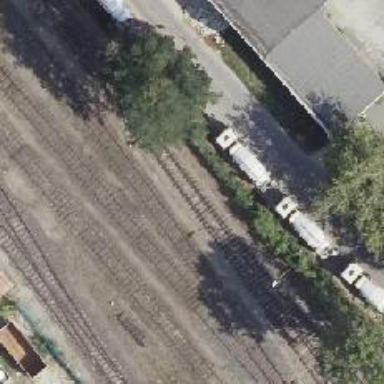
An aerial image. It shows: Railway switch.